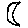
Label: moon